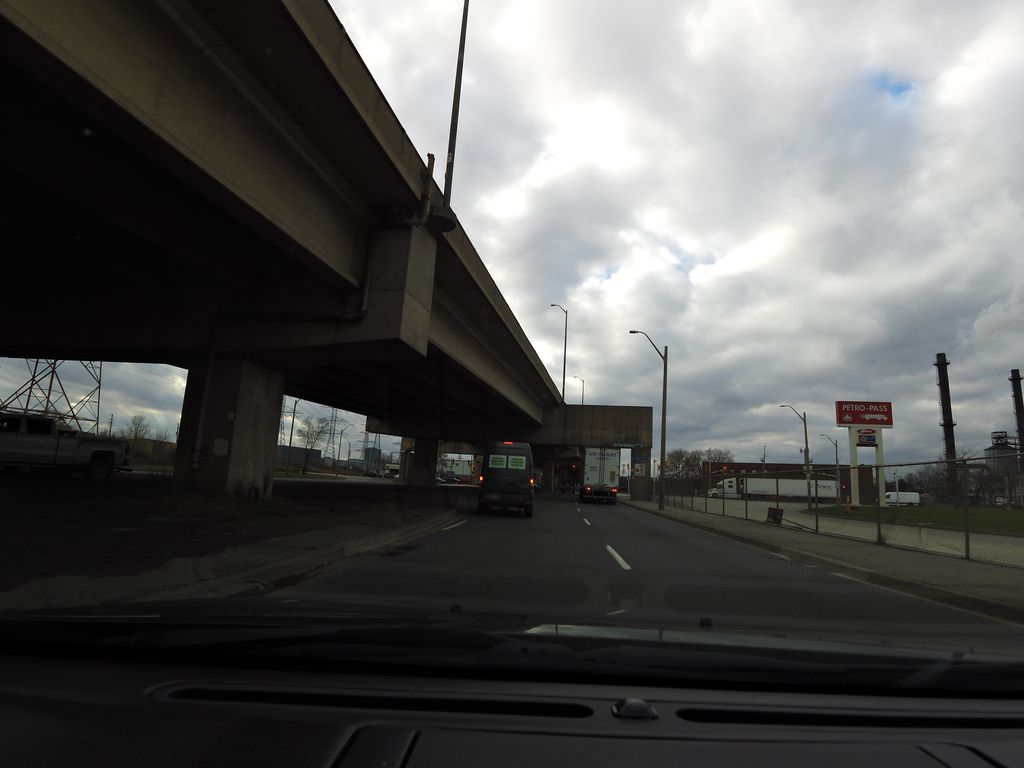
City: hamilton